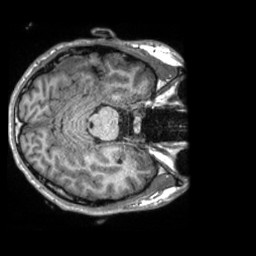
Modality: T1w
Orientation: axial
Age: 24
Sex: male
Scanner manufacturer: siemens
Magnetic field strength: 3 T
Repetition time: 2.3 s
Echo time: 0.00288 s